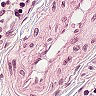
Metastatic tissue present: no